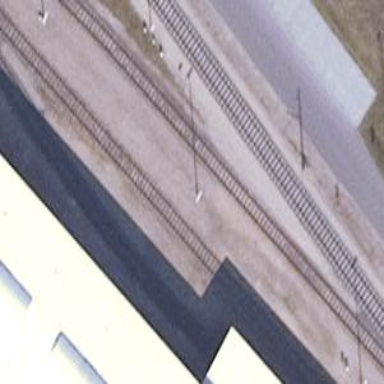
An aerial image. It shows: Railway switch.